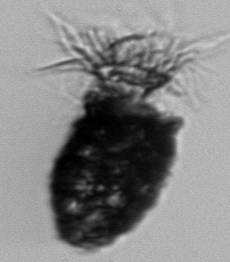
Label: Stenosemella_pacifica